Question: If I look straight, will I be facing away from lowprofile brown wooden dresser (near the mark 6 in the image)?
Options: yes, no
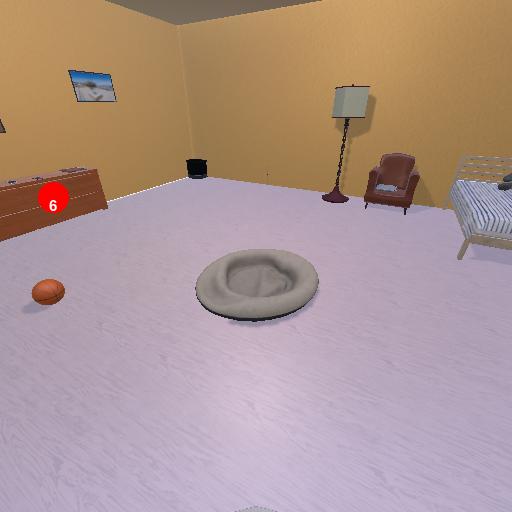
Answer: yes